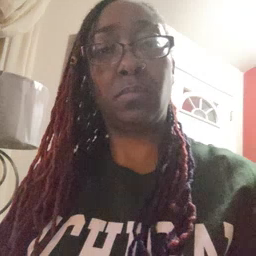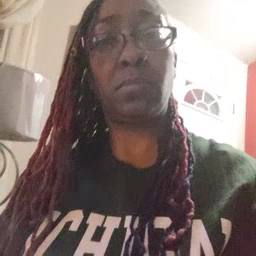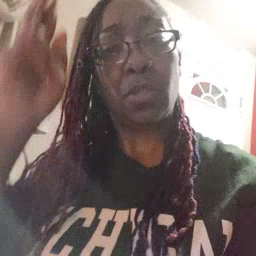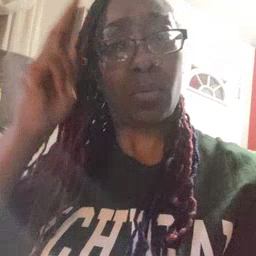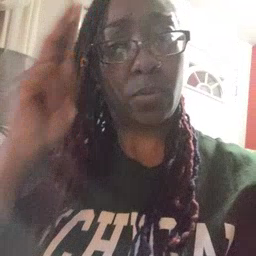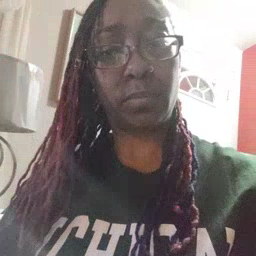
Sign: uncle